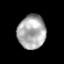
Tissue: prostate
Cell type: Fibroblasts
Senescence score: 0.7018
Nuclear area (px): 928
Mean DAPI intensity: 169.97